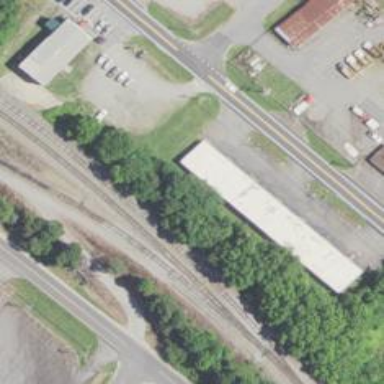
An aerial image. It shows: Railway yard in service.